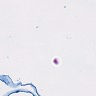
Metastatic tissue present: no